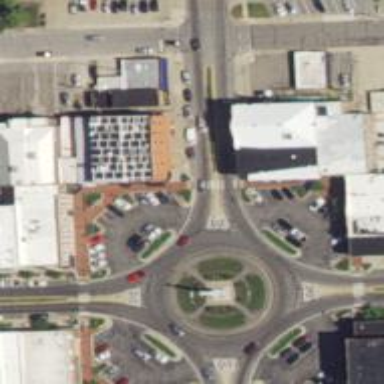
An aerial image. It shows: Primary highway intersecting roundabout.